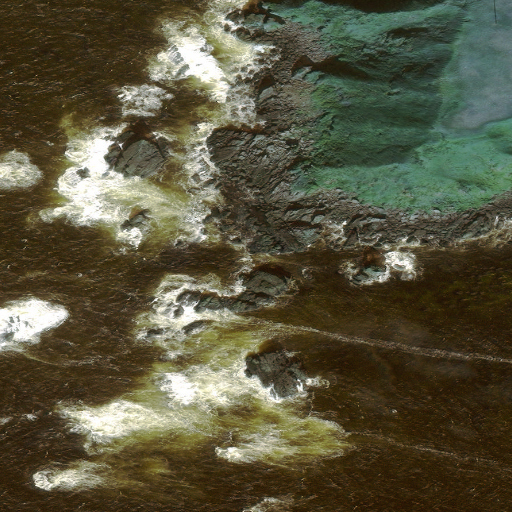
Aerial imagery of cape in Alaska named Theodore Point containing only unknown